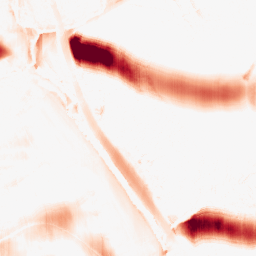
Category: morphological
Decomposition family: morphological_ellipse
Decomposition parameters: operation: opening
width: 50
height: 10
Upsampling method: quintic
Upsampling parameters: scale: 8
Upsampling scale: 8